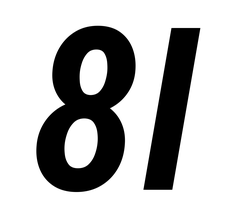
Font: Roboto-Italic_Condensed_SemiBold_Italic